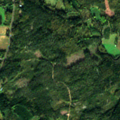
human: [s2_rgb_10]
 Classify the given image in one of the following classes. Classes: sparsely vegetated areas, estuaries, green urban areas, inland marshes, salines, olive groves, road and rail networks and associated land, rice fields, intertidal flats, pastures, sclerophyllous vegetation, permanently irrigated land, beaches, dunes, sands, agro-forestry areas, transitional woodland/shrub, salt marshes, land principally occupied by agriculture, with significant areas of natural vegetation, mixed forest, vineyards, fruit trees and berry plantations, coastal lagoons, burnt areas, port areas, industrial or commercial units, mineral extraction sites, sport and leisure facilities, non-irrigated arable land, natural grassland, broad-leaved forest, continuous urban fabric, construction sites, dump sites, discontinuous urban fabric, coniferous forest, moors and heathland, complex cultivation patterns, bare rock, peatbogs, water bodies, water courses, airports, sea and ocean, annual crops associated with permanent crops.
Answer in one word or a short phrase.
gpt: land principally occupied by agriculture, with significant areas of natural vegetation, coniferous forest, transitional woodland/shrub